Echo time (TE): 2.2 ms
Repetition time (TR): 4.3 ms
Flip angle: 110 degrees
Bandwidth: 725 Hz
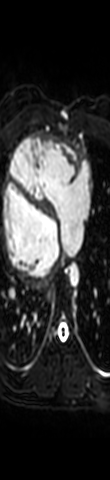
Patient age (years): 28
Disease severity: mild
Diagnoses: MildModerateDilation
Cardiac structures present: LV (left ventricle), RV (right ventricle), LA (left atrium), RA (right atrium), AO (aorta), PA (pulmonary artery), SVC (superior vena cava), IVC (inferior vena cava)